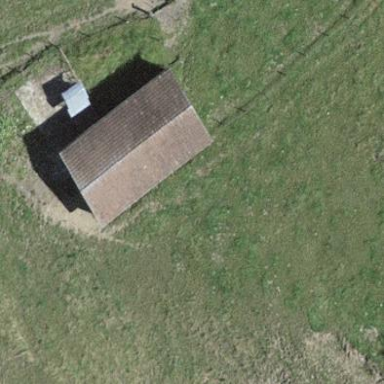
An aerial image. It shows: Rural barn.